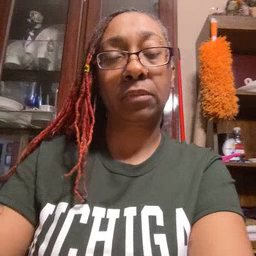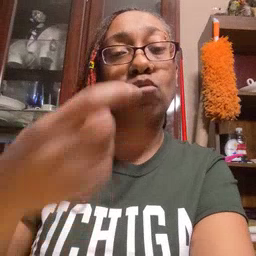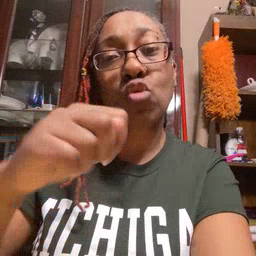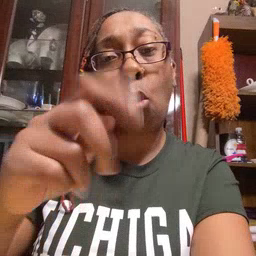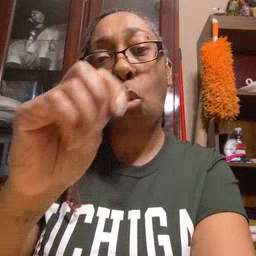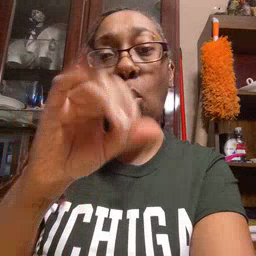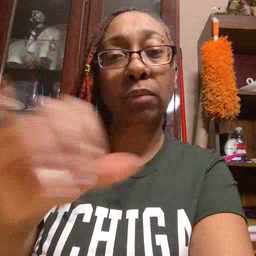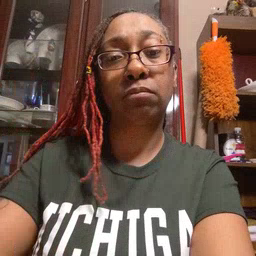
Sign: toy